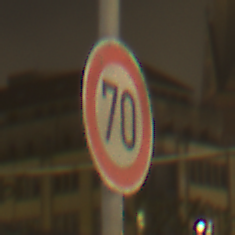
Verkehrszeichen: Geschwindigkeit70
Umgebung: Outdoor, Urban
Tageszeit: Night
Wetter: Overcast
Licht: Artificial
Jahreszeit: NotSpecified
Kontrast: MediumContrast